Question: The problem is: When visiting a SVN directory via web browsers with '?p=NNN' option, it lists files at that revision as desired. However, the file link given by the Web server does not have '?p=NNN' appended so may result in broken link, or, even worse, user unconciously fetching inconsistent or undesired versions as time goes by.
'?p=NNN' is a great feature which lets us have a permanent link to a historical file and I love it. Hope there is a solution or workaround for this issue.

[[ Detail Added ]]
SVN server env:
- - -
-
'''
<Location /svnreps/WebApps/>
DAV svn
SVNParentPath D:/SvnReps/WebApps
AuthzSVNAccessFile D:/SvnReps/WebApps/svn-authz-file
Satisfy Any
Require valid-user
</Location>
'''
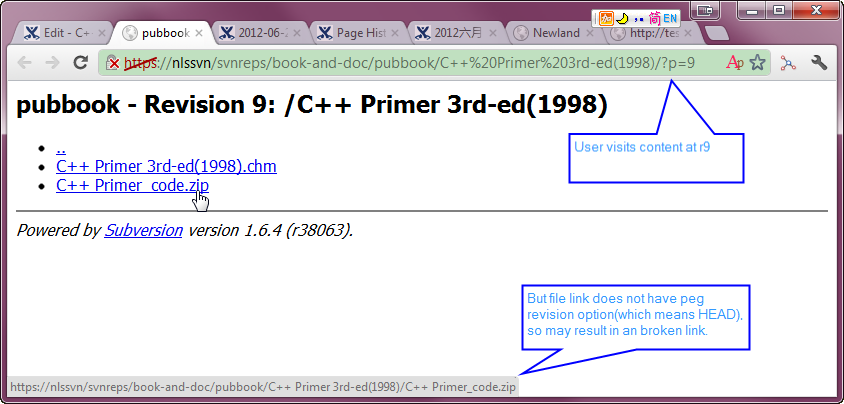
Answer: I checked Apache's SVN repo with a peg revision:
<URL>
It does show '?p=999999' for each file/dir link on the webpage.
Then, I tried Collabnet Subversion Edge 2.3.0 (svn 1.7.3, Feb 2012). Well, good, peg revision does appear on all links.
So, perhaps that is a problem for some older Subversion version.

On Sourceforge: <URL>
[2012-09-03]
Now, I almost confirm that it is due to an old subversion version. I upgrade my the problem Apache+SVN instance to 1.7.6 from CollabNet. <URL> . Now I got desired result.
I use the package, and it offers to upgrade my existing server. I accept the upgrade, and httpd.conf is not changed during the upgrade.